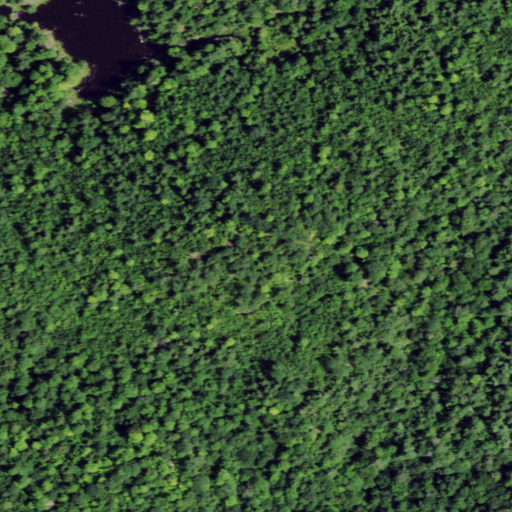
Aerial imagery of mountain in New York named Pine Hill containing mixed forest, evergreen forest, deciduous forest, shrub, and open water